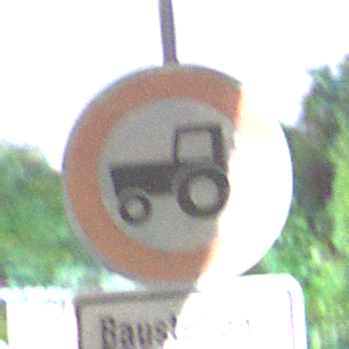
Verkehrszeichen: VerbotKraftfahrzeugeZuegeNichtSchneller25
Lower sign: SonstigeFahrzeugePersonengruppenFrei1
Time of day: Night
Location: Outdoor (Suburban)
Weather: PartlyCloudy
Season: NotSpecified
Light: Artificial